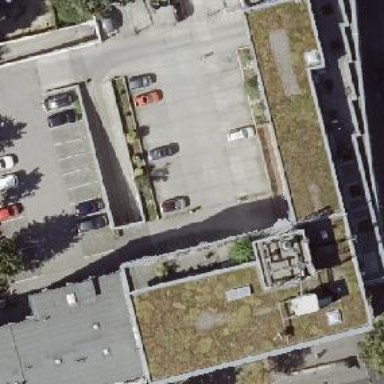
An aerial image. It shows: Commercial building with flat roof.